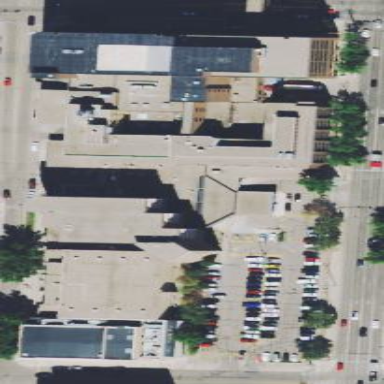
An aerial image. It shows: Healthcare facility identified as hospital.